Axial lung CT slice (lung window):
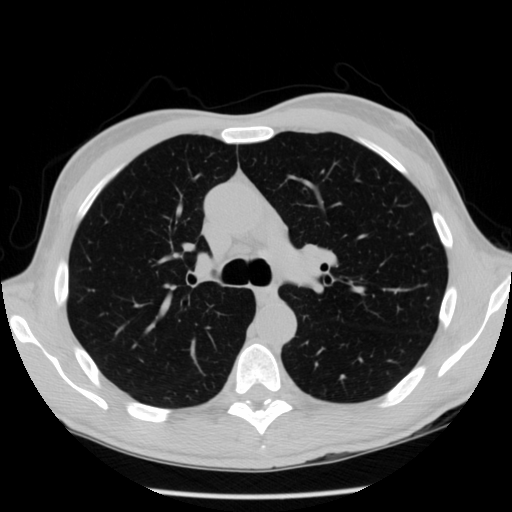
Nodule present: no